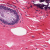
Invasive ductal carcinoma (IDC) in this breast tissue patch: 0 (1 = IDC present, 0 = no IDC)